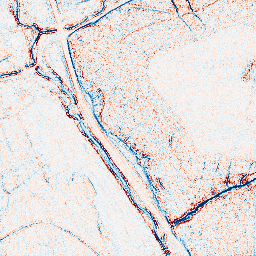
Category: edge_preserving
Decomposition family: bilateral
Decomposition parameters: d: 5
sigma_color: 25
sigma_space: 150
Upsampling method: fft_zeropad
Upsampling parameters: scale: 4
Upsampling scale: 4